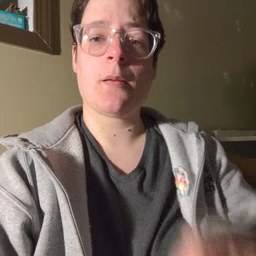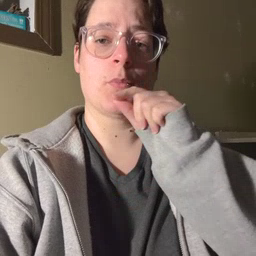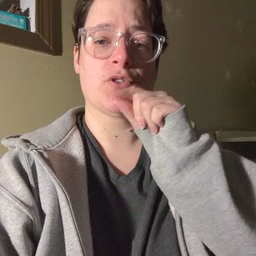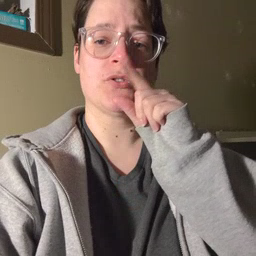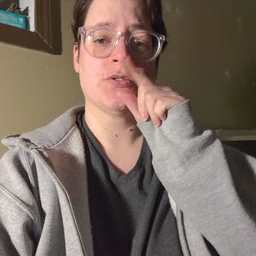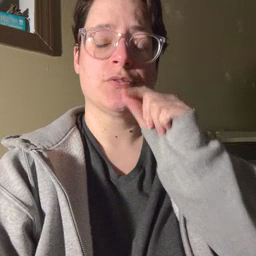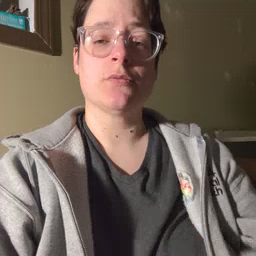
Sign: bird